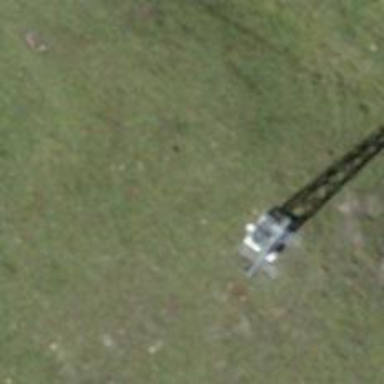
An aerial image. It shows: Chair lift.